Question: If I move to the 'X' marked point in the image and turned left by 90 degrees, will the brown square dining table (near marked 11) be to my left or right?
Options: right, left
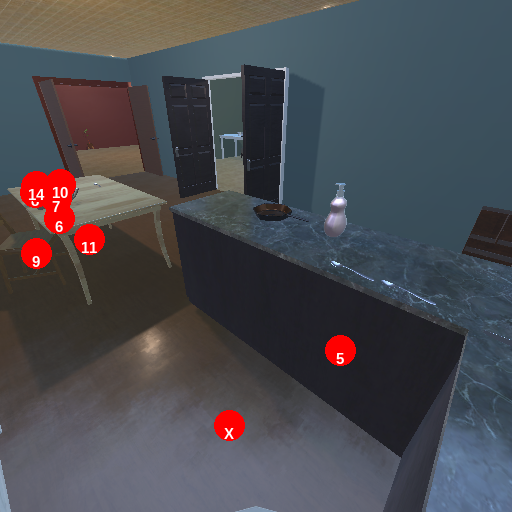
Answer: right